Question: Facebook cannot scraped my website data even though I had provided the meta tag, can anyone tell me what wrong in my code?
Here is my meta tag code
'''
<meta property="og:url" content="https://cyclingevents.my/event/blog/1/3cf2786678c71d93375922900a739d8b"/>
<meta property="og:title" content="I have registered for the Merdeka 12 Hour MTB Endurance 2014. JOIN ME NOW!"/>
<meta property="og:type" content="article"/>
<meta property="og:image" content="https://cyclingevents.my/portal/assets/img/Logo-without-wording2.png"/>
<meta name="image" content="https://cyclingevents.my/portal/assets/img/Logo-without-wording2.png">
<meta property="og:description" content="2014-08-30, 7:00 AM, Bukit Merah Laketown Resort, Taiping">
<meta property="fb:app_id" content="644400718971332" />
'''
Here is my share button code
'''
<a class="btn btn-lg btn-facebook col-lg-offset-3" style="padding-left:80px;padding-right:80px;" href="http://www.facebook.com/sharer/sharer.php?u=https://cyclingevents.my/payment/successful_payment/<PHONE>/1" target="_blank"><i class="fa fa-facebook"></i> Share on Facebook</a>
'''
Here is the error from facebook debugger

here is my website URL
'''
https://cyclingevents.my/payment/successful_payment/<PHONE>/1
'''
Any idea how to solve my issue?
Thanks
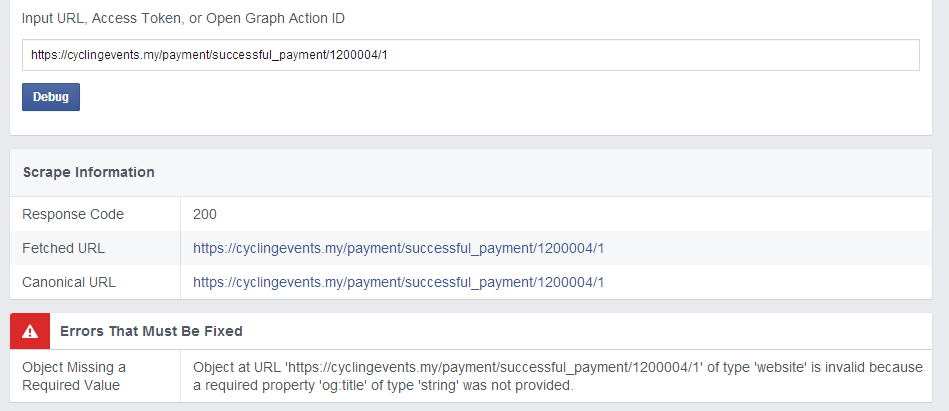
Answer: The URL you provided is not accessible for non-logged in users, that's why the Facebook Scraper can't access is as well, and therefore not read the OG tags.
If I try to access it, your site redirects me to <URL>